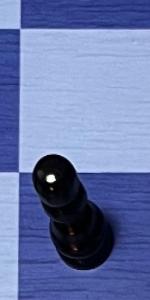
Label: Pawn_Black